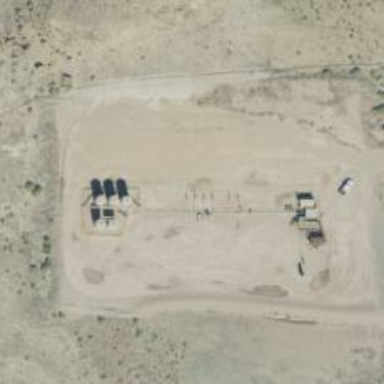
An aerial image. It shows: Petroleum well that is man-made.